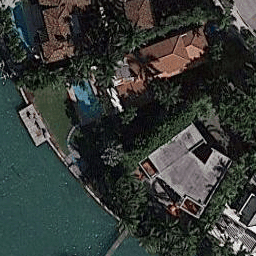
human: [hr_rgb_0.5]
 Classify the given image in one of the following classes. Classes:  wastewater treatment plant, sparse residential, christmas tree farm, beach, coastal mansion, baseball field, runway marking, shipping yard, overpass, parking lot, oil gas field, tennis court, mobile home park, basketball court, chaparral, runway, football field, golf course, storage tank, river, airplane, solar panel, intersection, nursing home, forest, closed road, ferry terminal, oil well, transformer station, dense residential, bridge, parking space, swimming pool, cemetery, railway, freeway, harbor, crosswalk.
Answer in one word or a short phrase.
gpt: coastal mansion